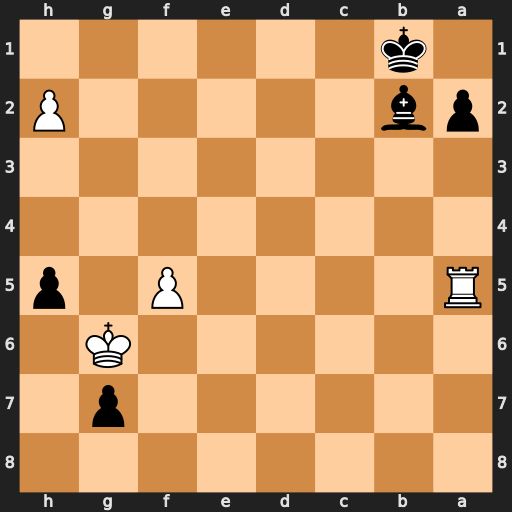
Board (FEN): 8/6p1/6K1/R4P1p/8/8/pb5P/1k6
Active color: b
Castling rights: -
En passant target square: -
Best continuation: h4 Kh5 Bf6